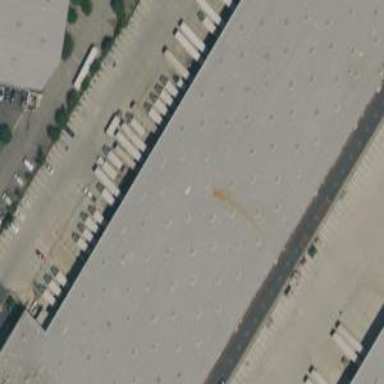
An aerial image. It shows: Warehouse building.